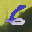
Label: 6